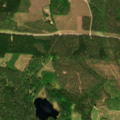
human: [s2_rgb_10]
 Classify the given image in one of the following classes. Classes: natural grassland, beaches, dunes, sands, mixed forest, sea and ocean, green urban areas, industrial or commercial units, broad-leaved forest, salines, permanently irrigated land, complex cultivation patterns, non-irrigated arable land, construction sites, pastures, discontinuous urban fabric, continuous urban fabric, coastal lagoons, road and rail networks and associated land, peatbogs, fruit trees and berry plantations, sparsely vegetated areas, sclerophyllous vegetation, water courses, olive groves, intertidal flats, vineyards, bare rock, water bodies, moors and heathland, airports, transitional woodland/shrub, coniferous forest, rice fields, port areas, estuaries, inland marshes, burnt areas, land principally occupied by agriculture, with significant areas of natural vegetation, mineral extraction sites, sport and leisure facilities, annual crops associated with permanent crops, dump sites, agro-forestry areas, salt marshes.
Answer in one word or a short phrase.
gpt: coniferous forest, mixed forest, transitional woodland/shrub